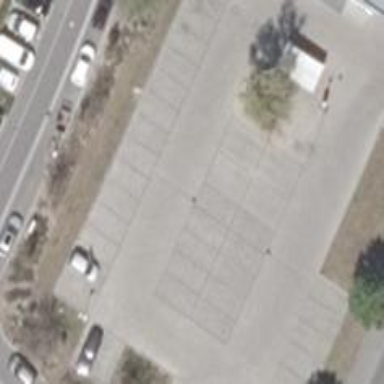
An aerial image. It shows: Paved parking area.